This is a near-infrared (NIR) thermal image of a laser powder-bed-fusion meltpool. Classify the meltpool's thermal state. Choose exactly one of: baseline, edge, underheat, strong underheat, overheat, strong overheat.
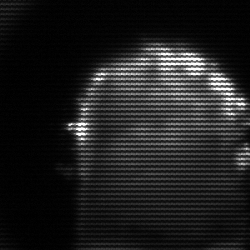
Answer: baseline